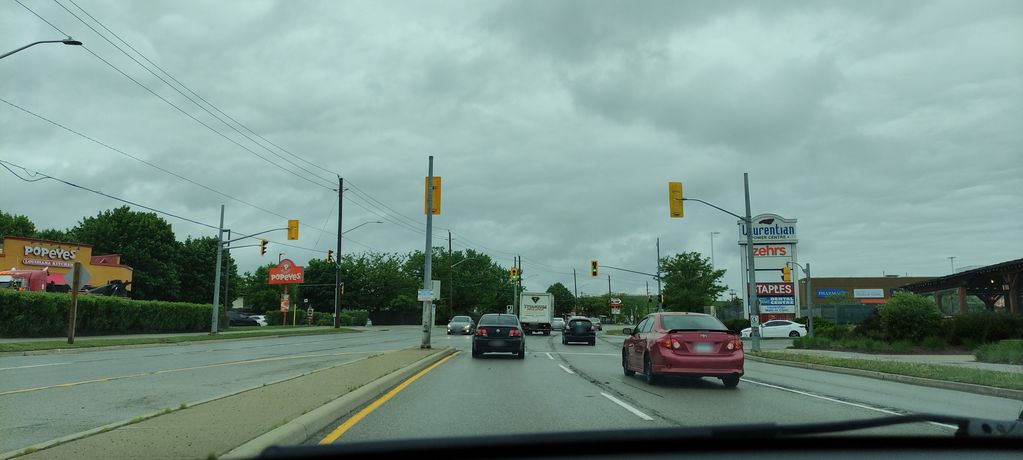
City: kitchener-waterloo